Question: I'm new to CSS and was wondering if there was any way to stop the text selection color going into the 'gutter' (I think that's the term?) like here:

I know it's something pretty trivial but I've noticed that none of the professional (online) websites that use a gap between columns have this problem.
If you float the column, it doesn't experience this issue.
So one solution seems to be floating both columns, but then I'm left with the issue of making a gap between the columns and the footer (I'd have to specify how much margin-top (no. of pixels from the header) I want for it, which isn't very dynamic).
Does anyone have any ideas?
Here is the current CSS code for it:
'''
.box /*this is applied to all the divs*/
{
border: 1px black dotted;
padding:3px;
}
body
{
width: 850px;
margin: 0 auto;
}
#panel0
{
background-color: blue;
}
#panel1
{
background-color:red;
width: 400px;
float:right;
}
#panel2
{
background-color:brown;
width:400px;
}
#panel3
{
background-color:yellow;
clear: right;
}
'''
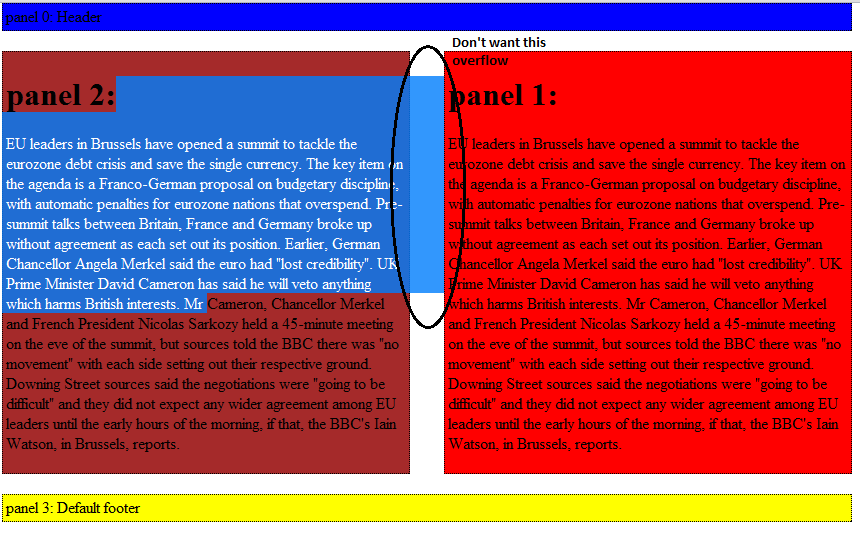
Answer: Try this:
'''
#panel2
{
background-color:brown;
width:400px;
overflow: hidden;
}
'''
That should do it.